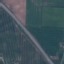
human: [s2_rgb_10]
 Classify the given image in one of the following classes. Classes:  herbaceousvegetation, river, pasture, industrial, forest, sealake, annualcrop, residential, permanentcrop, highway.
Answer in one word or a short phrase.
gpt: Highway